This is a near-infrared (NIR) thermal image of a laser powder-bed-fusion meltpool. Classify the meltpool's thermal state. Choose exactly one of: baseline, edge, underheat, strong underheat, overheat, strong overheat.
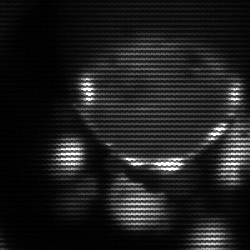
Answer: edge